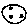
Label: moon